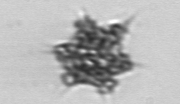
Label: Dictyocha